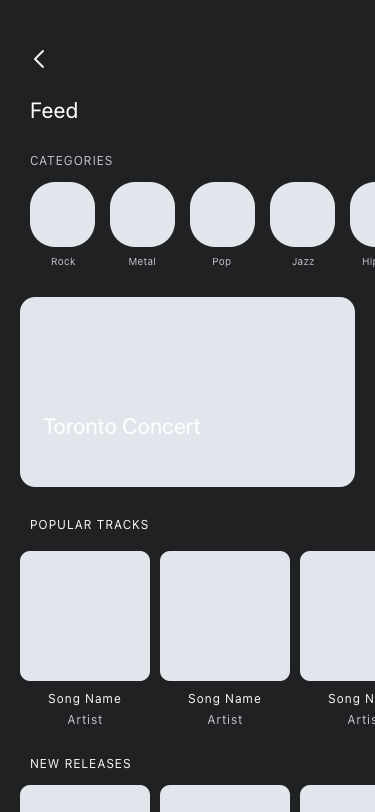
Text in this UI design:
NEW RELEASES
Song Name
Artist
Song Name
Artist
Song Name
Artist
POPULAR TRACKS
Muse
Toronto Concert
Hip hop
Jazz
Pop
Metal
Rock
CATEGORIES
Feed